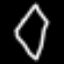
Label: diamond